Aerial crown-view tile of a tropical tree (Barro Colorado Island, Panama), acquired 20250818:
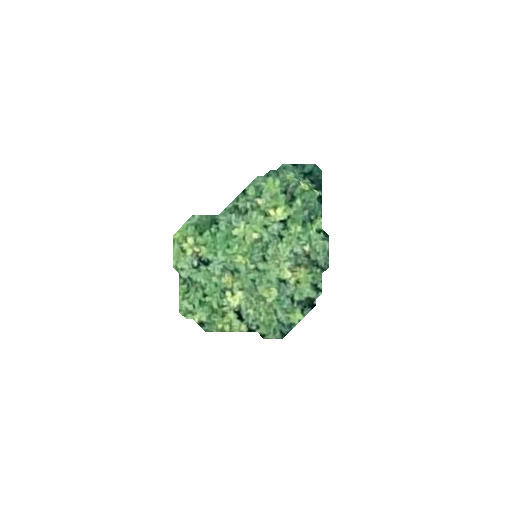
Species: Dipteryx oleifera
GBIF accepted scientific name: Dipteryx oleifera
Crown area: 28.479 m²